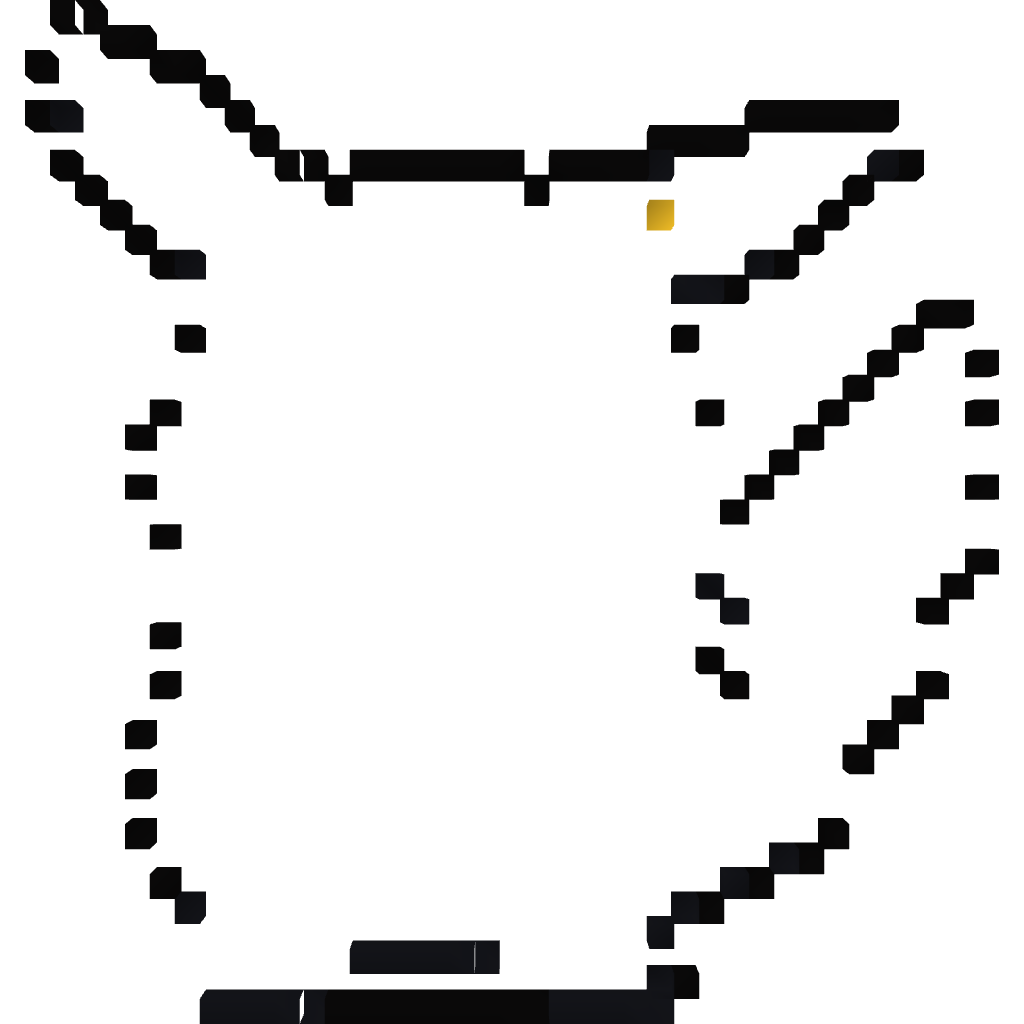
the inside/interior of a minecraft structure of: Pikachu